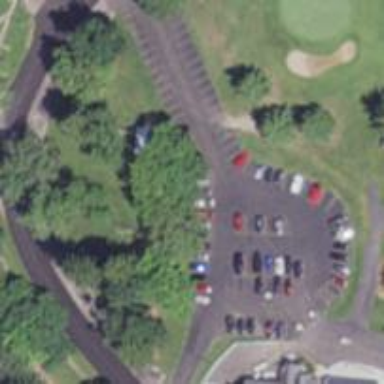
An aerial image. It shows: Parking area with surface.